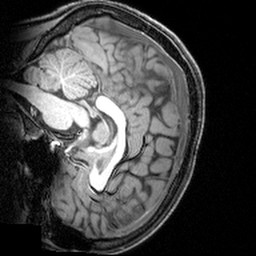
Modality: T1w
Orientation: sagittal
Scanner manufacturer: siemens
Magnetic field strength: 3 T
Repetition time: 1.9 s
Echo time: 0.00397 s